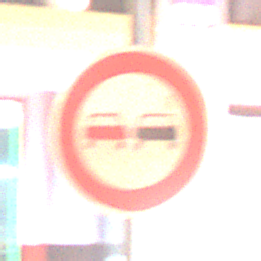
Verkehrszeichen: Ueberholverbot
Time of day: NotSpecified
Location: Indoor (Urban)
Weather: NotSpecified
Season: NotSpecified
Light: Artificial